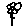
Label: flower